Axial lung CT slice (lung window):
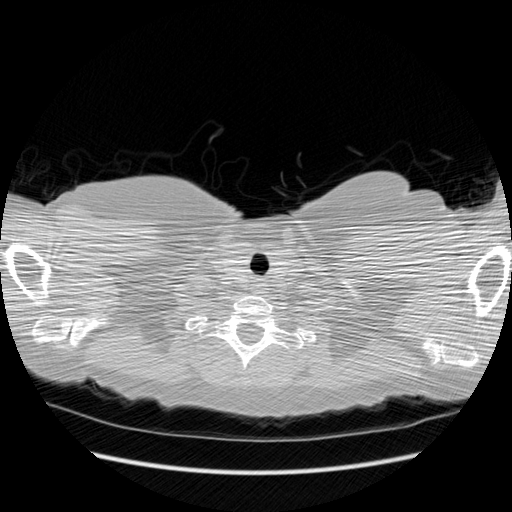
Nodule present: no